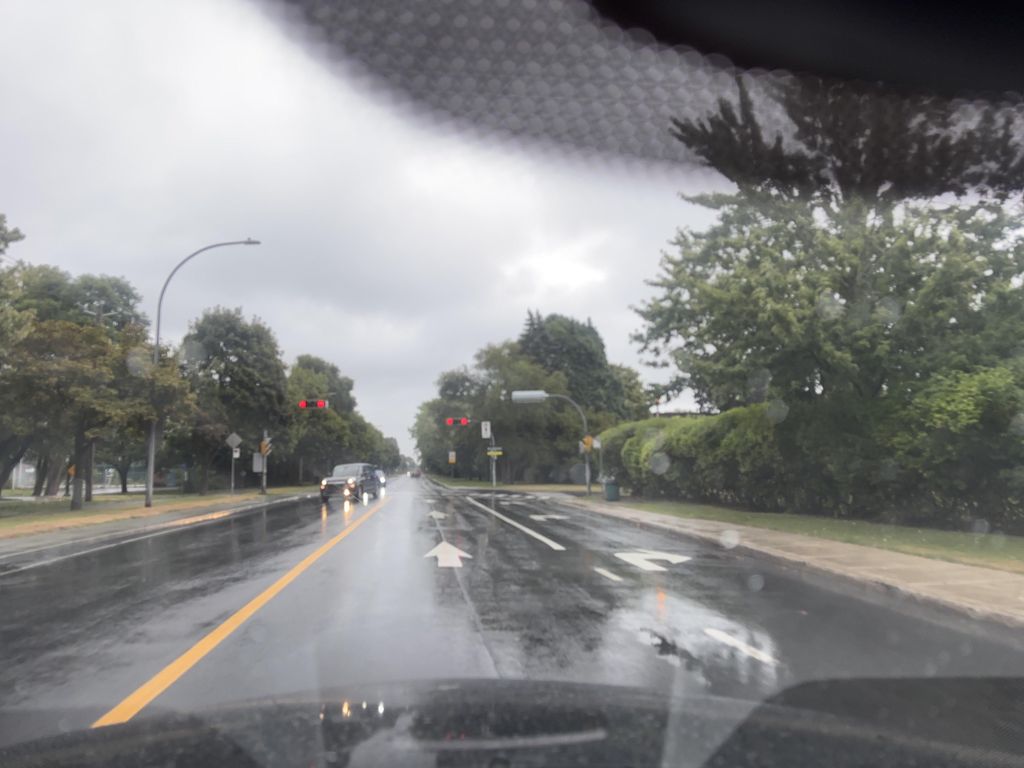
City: montreal